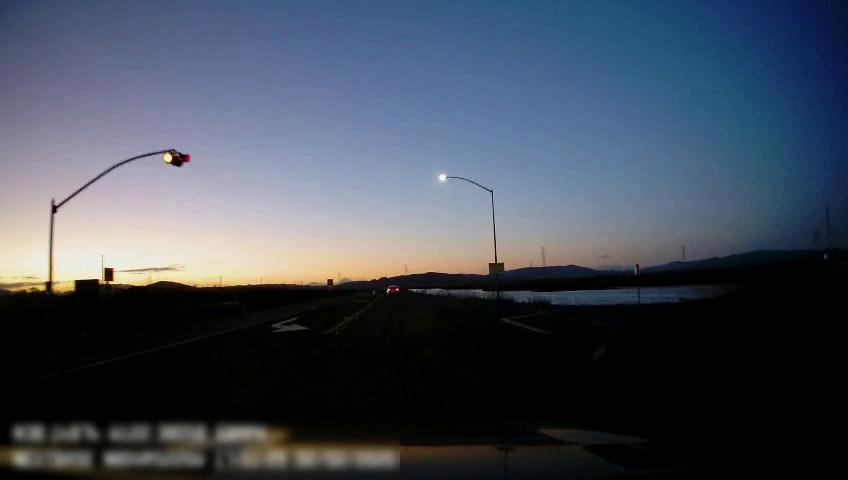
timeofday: Dusk/Dawn/Twilight
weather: Sunny
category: Drivable Space
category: Vehicles | Car
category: Lanes | Current Lane
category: Lanes | Alternate Lane
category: Lanes | Opposite Lane
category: Traffic | Signs